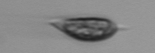
Label: Prorocentrum_triestinum